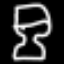
Label: hourglass